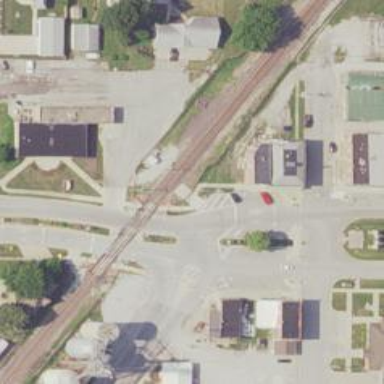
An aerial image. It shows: Railway crossing.